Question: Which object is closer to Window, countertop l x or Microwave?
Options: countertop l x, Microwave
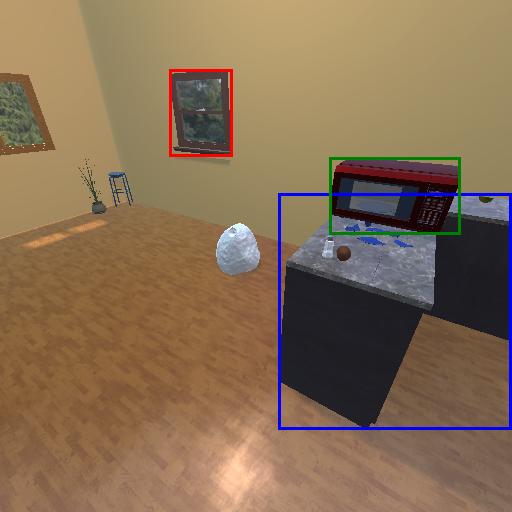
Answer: countertop l x